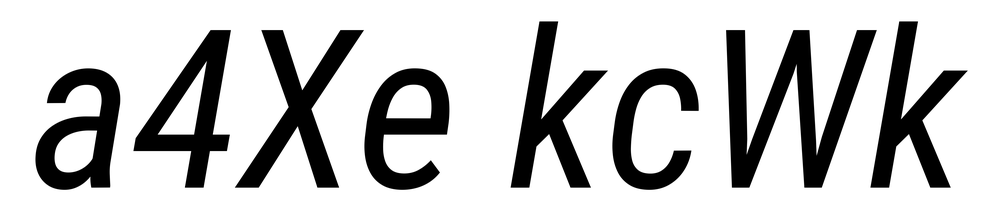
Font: Roboto-Italic_Condensed_Italic